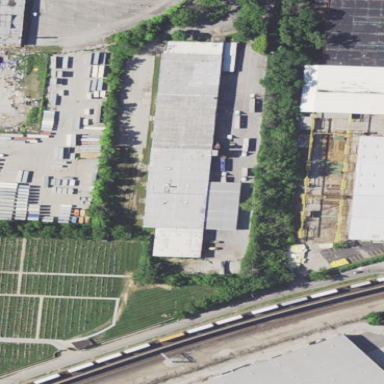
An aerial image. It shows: Industrial building.